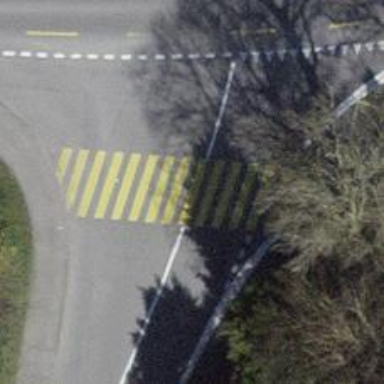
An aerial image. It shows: Uncontrolled zebra crossing.